Question: I have a database of teams, schools and assignments. After choosing an assignment, the school (its users anyway) can add a team to an assignment, so that they may start working on the assignment. The ER-diagram looks like this:

Even though the setup of the database suggests otherwise, the team<-> assignment relationship is 1:N. A team can work on only one assignment. This is controlled through the ORM-system.
Now here's the catch: there are teams in the database that work on assignments which do not belong to their school: the school choose the assignment, created a team and removed their assignment choice. I need to find the schools (id, name) for which this is the case.
The best query so far that I've managed to come up with is:
'''
SELECT schools.school_id, schools.name
FROM schools
LEFT JOIN teams ON schools.school_id = teams.school_id
LEFT JOIN assignment_teams ON teams.team_id = assignment_teams.team_id
LEFT JOIN assignment_schools ON schools.school_id = assignment_schools.school_id
WHERE assignment_teams.assignment_id != assignment_schools.assignment_id;
'''
But it doesn't work when I checked the results manually. What's the correct query that I'm looking for?
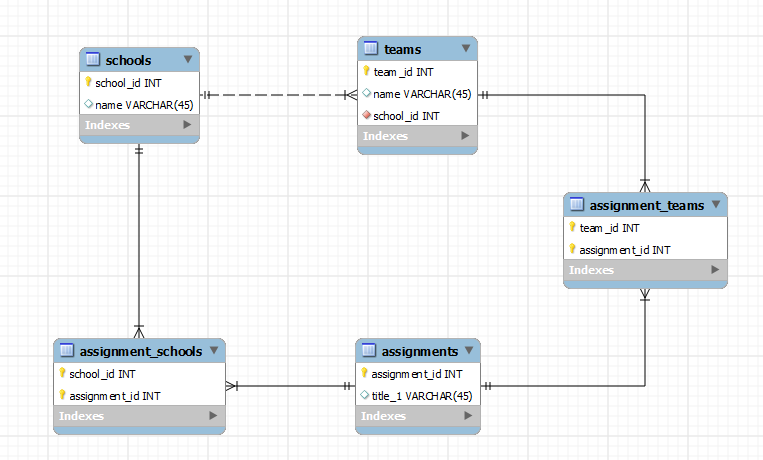
Answer: One of these should work, but I have no idea which is the fastest:
1. SELECT school_id
FROM teams
INNER JOIN assignment_teams ON teams.team_id = assignment_teams.team_id
LEFT JOIN assignment_schools ON assignment_schools.school_id = teams.school_id AND assignment_schools.assignment_id = assignment_teams.assignment_id
WHERE assignment_schools.school_id IS NULL
2. SELECT school_id
FROM teams
INNER JOIN assignment_teams ON teams.team_id = assignment_teams.team_id
WHERE assignment_id NOT IN (
SELECT assignment_id
FROM assignment_schools
WHERE assignment_schools.school_id = teams.school_id
)
3. SELECT school_id
FROM teams
INNER JOIN assignment_teams ON teams.team_id = assignment_teams.team_id
WHERE NOT EXISTS (
SELECT *
FROM assignment_schools
WHERE assignment_schools.school_id = teams.school_id
AND assignment_schools.assignment_id = assignment_teams.assignment_id
)